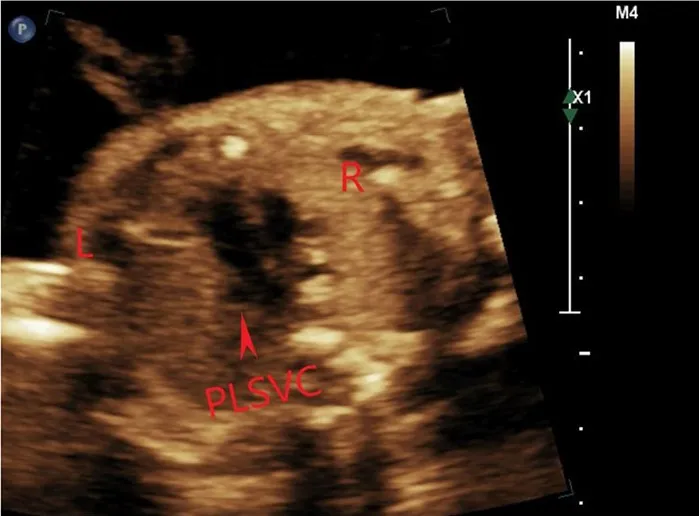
(C) The three-vessel and tracheal (3VT) view at the upper mediastinum showed a supernumerary vessel to the left of the pulmonary trunk and arterial duct. The red arrow pointed to the persistent left superior vena cava (PLSVC) draining into the right atrium.
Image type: radiology (ultrasound)